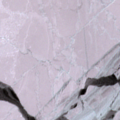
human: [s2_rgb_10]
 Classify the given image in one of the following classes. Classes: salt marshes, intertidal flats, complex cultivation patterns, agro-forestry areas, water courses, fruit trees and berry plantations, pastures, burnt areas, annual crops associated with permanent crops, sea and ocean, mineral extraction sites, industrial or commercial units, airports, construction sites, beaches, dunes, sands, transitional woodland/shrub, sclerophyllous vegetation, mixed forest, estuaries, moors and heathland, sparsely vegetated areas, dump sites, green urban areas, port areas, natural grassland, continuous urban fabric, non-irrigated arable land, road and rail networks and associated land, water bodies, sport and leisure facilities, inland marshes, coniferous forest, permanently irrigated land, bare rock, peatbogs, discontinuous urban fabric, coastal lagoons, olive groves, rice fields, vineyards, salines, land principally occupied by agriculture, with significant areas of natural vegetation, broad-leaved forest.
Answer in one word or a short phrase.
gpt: sea and ocean